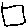
Label: square